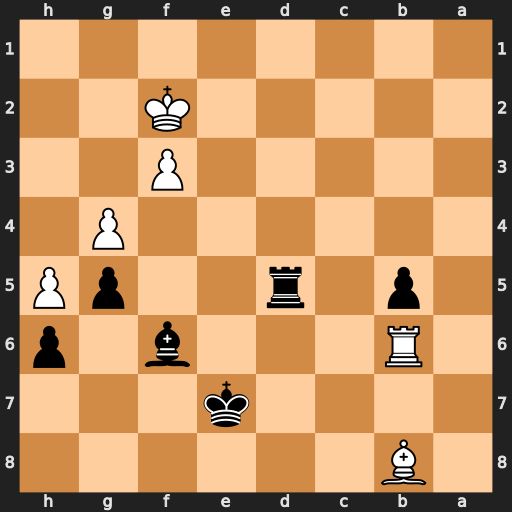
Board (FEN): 1B6/4k3/1R3b1p/1p1r2pP/6P1/5P2/5K2/8
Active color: b
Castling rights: -
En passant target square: -
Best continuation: Bd4+ Ke2 Bxb6